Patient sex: M
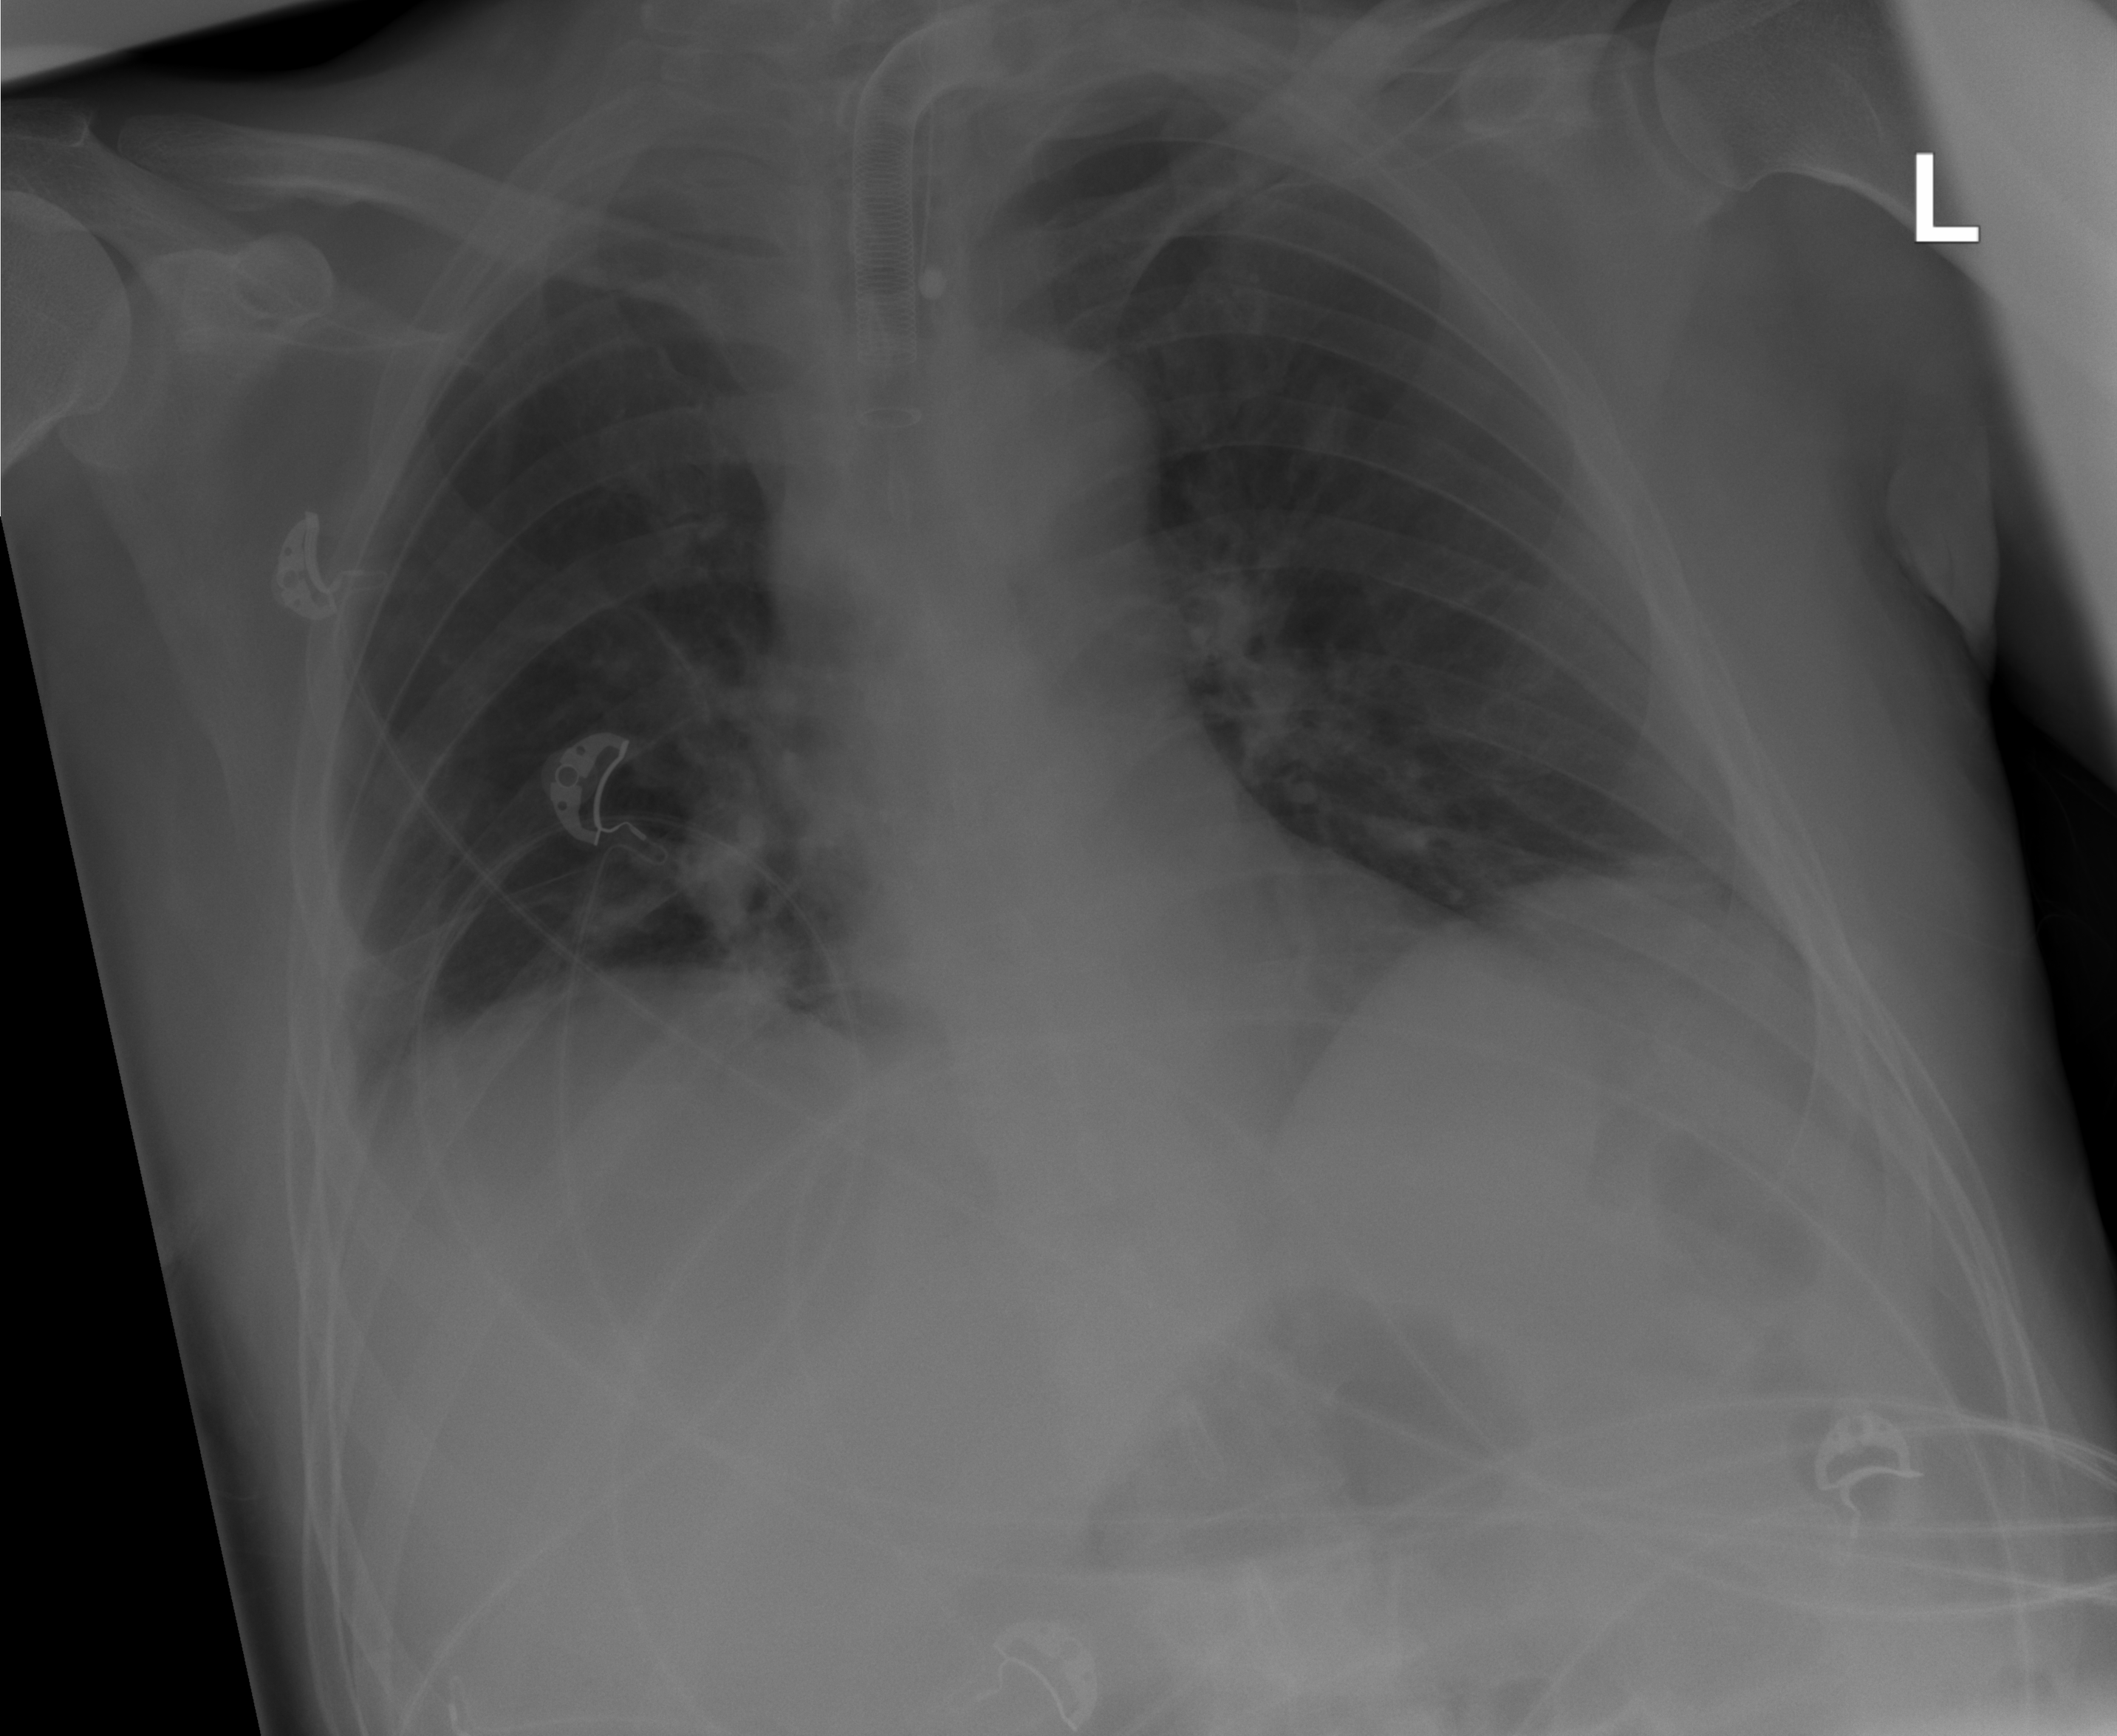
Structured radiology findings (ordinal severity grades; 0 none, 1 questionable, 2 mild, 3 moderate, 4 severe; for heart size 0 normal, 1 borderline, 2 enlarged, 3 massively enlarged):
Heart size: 0
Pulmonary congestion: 1
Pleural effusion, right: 2
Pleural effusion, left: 0
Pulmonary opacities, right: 0
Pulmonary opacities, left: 0
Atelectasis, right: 2
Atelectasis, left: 0